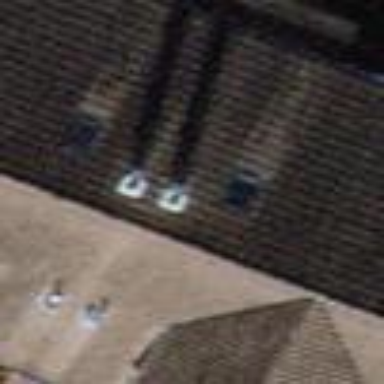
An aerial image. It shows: House with gabled roof. The roof extends across the building.